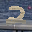
Label: 2